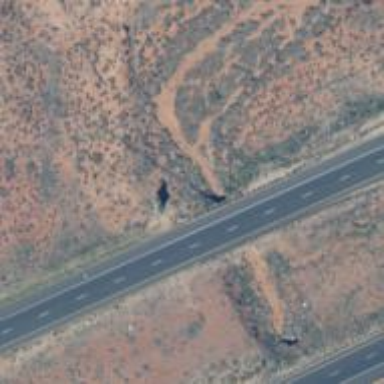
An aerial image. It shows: Culvert tunnel.